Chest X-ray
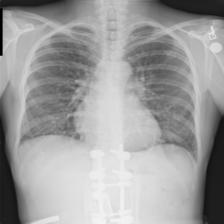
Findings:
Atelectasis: negative
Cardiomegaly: negative
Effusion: negative
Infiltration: negative
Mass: negative
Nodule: positive
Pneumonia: negative
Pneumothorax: negative
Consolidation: negative
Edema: negative
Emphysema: negative
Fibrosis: negative
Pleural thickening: negative
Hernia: negative